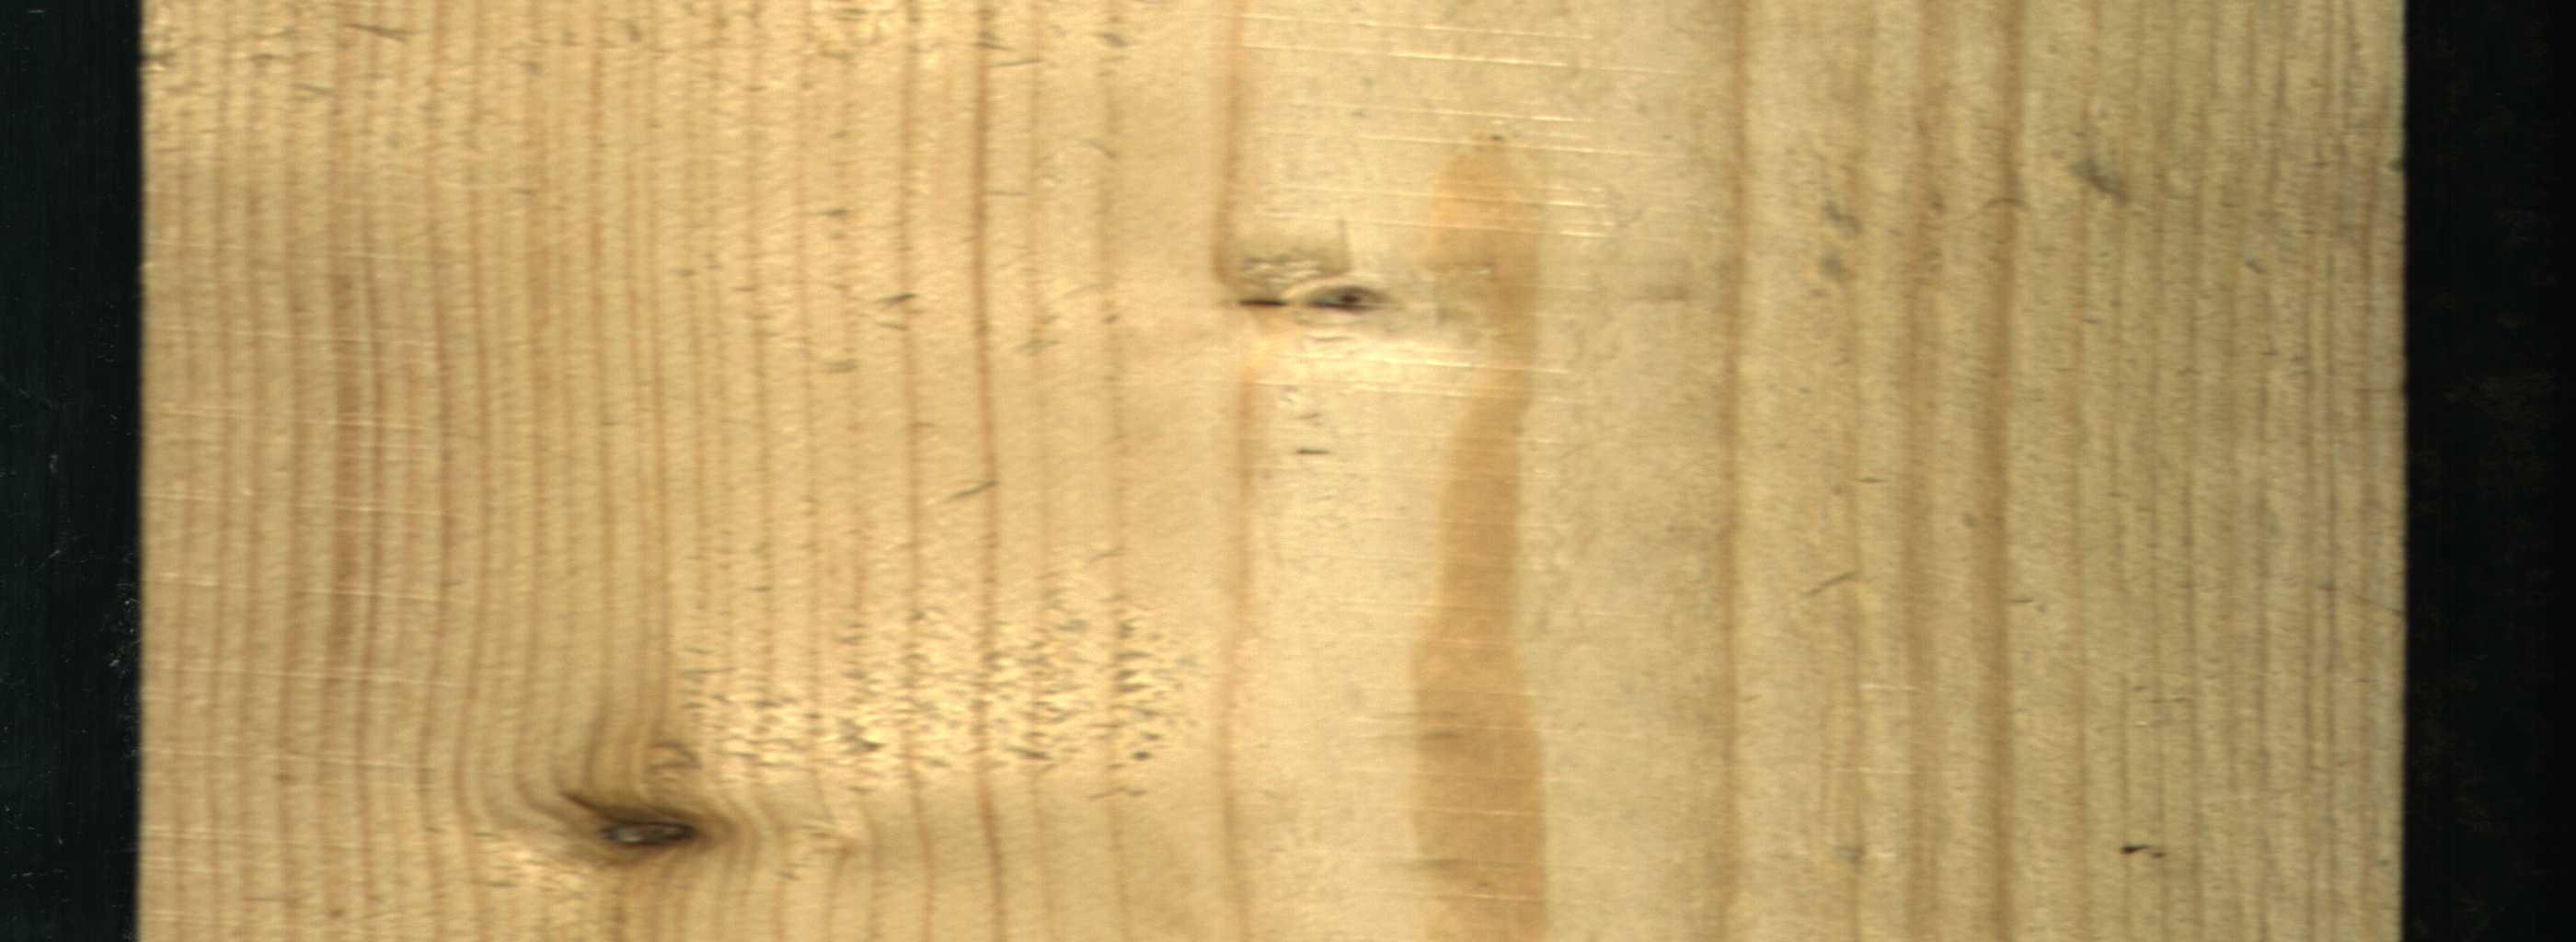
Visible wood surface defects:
Dead_Knot
Live_Knot